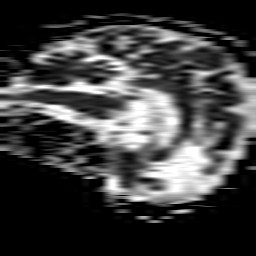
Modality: ADC
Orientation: sagittal
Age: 85
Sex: female
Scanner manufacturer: philips
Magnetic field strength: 1.5 T
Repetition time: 3.396 s
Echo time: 0.09411 s